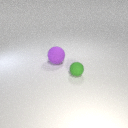
small green rubber sphere in front of large purple rubber sphere